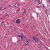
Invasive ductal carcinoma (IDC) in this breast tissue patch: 0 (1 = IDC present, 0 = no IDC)